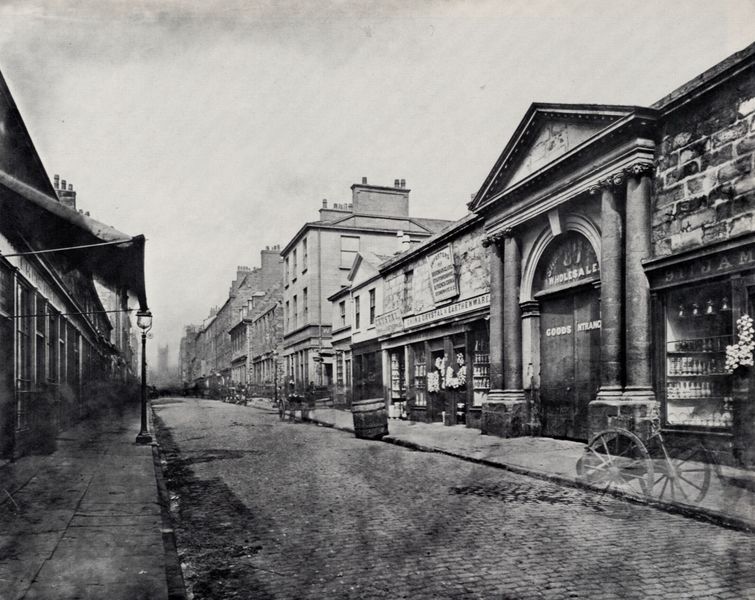
Titel: King Street
Künstler: Thomas Annan
Institution: unbekannt
Schlagwörter: himmel, schatten, weiß, wolken, dreieck, menschen, stadt, fenster, grau, lampe, laterne, licht, schaufenster, schwarz, strasse, säule, säulen, tür, dach, gebäude, haus, weg, sockel, horizont, häuser, nass, england, front, kamine, karren, räder, schornstein, turm, düster, bogen, fassade, fassaden, geschäft, pflaster, öde, dächer, giebel, mauer, schornsteine, nebel, geschäfte, kutsche, kutschen, laden, läden, markt, speichen, rad, rundbogen, wagen, wein, tor, halle, flucht, foto, fotografie, photographie, regen, eingang, schild, belichtung, verkauf, bürgersteig, gehsteig, torbogen, schwarz-weiss, asphalt, gehweg, kopfsteinpflaster, pflasterstein, pflastersteine, schilder, trottoir, reihe, bläulich, fass, fahrrad, dreiecksgiebel, portal, gesims, ionisch, fluchtpunkt, straßenlaterne, einfahrt, holzfass, doppelt, gaslaterne, rinne, tonne, markise, schottland, tympanon, häuserzeile, hallen, randstein, schlußstein, markthalle, strassenflucht, strassenlampe, kaufhaus, großstadt, strase, stad, irland, belichtet, geschäftsstrasse, goods, iland, kamien, kolonialwarenhandel, ladenfront, makiese, marekise, markiese, sra, trotoire, 1910, werbrung, kkusche, geschäftre, gebeude, latetrne, mültone, vermutlich amerika